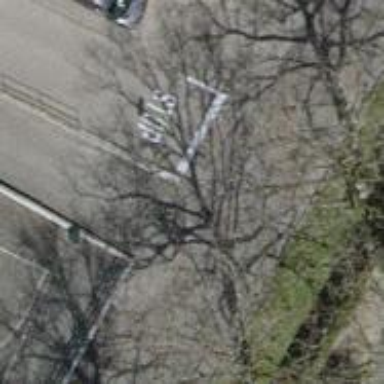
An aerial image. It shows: Pedestrian road.